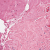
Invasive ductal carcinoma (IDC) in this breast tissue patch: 0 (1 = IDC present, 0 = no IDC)